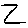
Label: zigzag